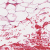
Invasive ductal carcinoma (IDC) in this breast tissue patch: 0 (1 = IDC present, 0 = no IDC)